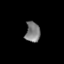
Tissue: lung
Cell type: Epithelial cells
Senescence score: 0.1843
Nuclear area (px): 292
Mean DAPI intensity: 125.336